Field crop: maize
Growth stage: 2
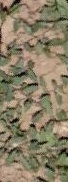
Species: convolvulus